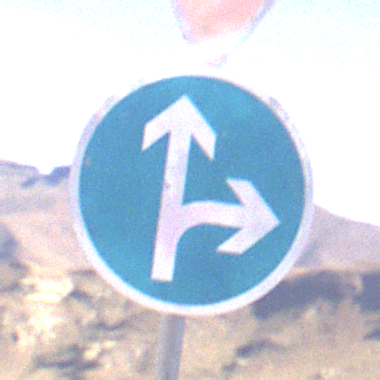
Verkehrszeichen: VorgeschriebeneFahrtrichtungGeradeausOderRechts
Zusatzzeichen oben: VorfahrtGewaehren
Umgebung: Outdoor, Nature
Tageszeit: Midday
Wetter: Clear
Licht: Natural
Jahreszeit: NotSpecified
Kontrast: HighContrast